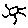
Label: sun